Question: I need to be able to store the selected date value as date without time in my ng-model.
Here is my view:
'''
<script type="text/ng-template" id="form_field_datetime">
<h3 style="color:coral ;">{{field.displayName}}</h3>
<br />
<div>
<div ng-controller="dateCtrl">
<p class="input-group">
<input type="text" class="form-control" datepicker-popup="{{format}}" is-open="opened" ng-required="true" ng-model="field.theValues[0]" />
<span class="input-group-btn">
<button type="button" class="btn btn-default" ng-click="open($event)"><i class="glyphicon glyphicon-calendar"></i></button>
</span>
</p>
</div>
</div>
</script>
'''

On selection of the date shown above the stored value in my ng-model is :
'''
2012-03-12T22:00:00.000Z
'''
I need:
'''
2012-03-13
'''
Here is the controller(pretty much as in <URL>:
'''
app.controller('dateCtrl', ['$scope',
function ($scope) {
$scope.open = function($event) {
$event.preventDefault();
$event.stopPropagation();
$scope.opened = true;
};
$scope.dateOptions = {
formatYear: 'yy',
startingDay: 0
};
$scope.formats = ['yyyy-MM-dd', 'dd-MMMM-yyyy', 'yyyy/MM/dd', 'dd.MM.yyyy', 'shortDate'];
$scope.format = $scope.formats[0];
}
]);
'''
How to go around this?
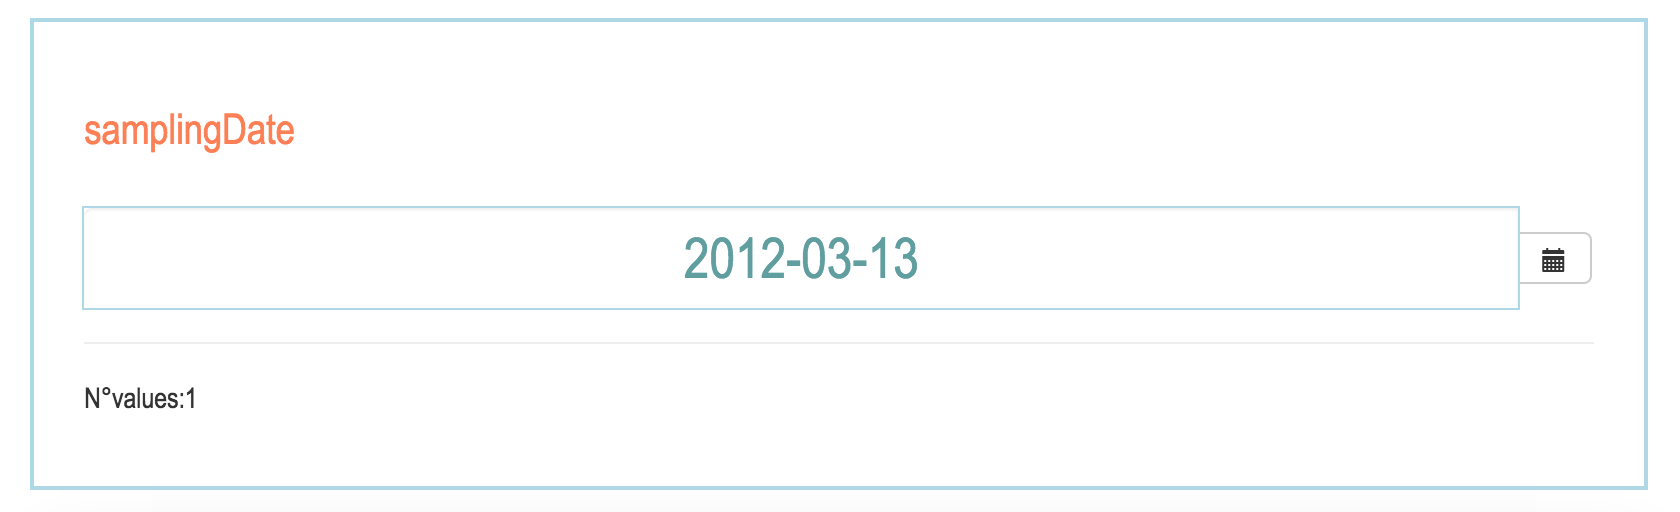
Answer: I have used the directive I mentioned earlier in the comments of my question to handle the selected date and remove the time info.
'''
<script type="text/ng-template" id="form_field_date">
<h3 style="color:coral ;">{{field.displayName}}</h3>
<br />
<div>
<div ng-controller="dateCtrl">
<p class="input-group">
<input datepicker-localdate type="text" class="form-control" datepicker-popup="{{format}}" is-open="opened" ng-required="true" ng-model="field.theValues[0]" />
<span class="input-group-btn">
<button type="button" class="btn btn-default" ng-click="open($event)"><i class="glyphicon glyphicon-calendar"></i></button>
</span>
</p>
</div>
</div>
</script>
'''
Controller(dateCtrl):
'''
app.controller('dateCtrl', ['$scope',
function ($scope) {
$scope.open = function($event) {
$event.preventDefault();
$event.stopPropagation();
$scope.opened = true;
};
$scope.dateOptions = {
formatYear: 'yy',
startingDay: 0
};
$scope.formats = ['yyyy-MM-dd', 'dd-MMMM-yyyy', 'yyyy/MM/dd', 'dd.MM.yyyy', 'shortDate'];
$scope.format = $scope.formats[0];
}
]);
'''
The directive(datepicker-localdate):
'''
app.directive('datepickerLocaldate', ['$parse', function ($parse) {
var directive = {
restrict: 'A',
require: ['ngModel'],
link: link
};
return directive;
function link(scope, element, attr, ctrls) {
var ngModelController = ctrls[0];
// called with a JavaScript Date object when picked from the datepicker
ngModelController.$parsers.push(function (viewValue) {
console.log(viewValue);console.log(viewValue);console.log(viewValue);
// undo the timezone adjustment we did during the formatting
viewValue.setMinutes(viewValue.getMinutes() - viewValue.getTimezoneOffset());
// we just want a local date in ISO format
return viewValue.toISOString().substring(0, 10);
});
}
}]);
'''
It all works now!